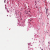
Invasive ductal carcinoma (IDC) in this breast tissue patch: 0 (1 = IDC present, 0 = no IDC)